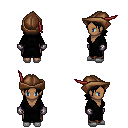
a pixel art fantasy rpg character, female body template, human, dark skin, gray robe, robe skirt, black long bangs hairstyle, leather cap, metal gloves, white slippers, four views (front, back, left, right), 2x2 character sprite sheet, small pixel art, hard edges, no anti-aliasing